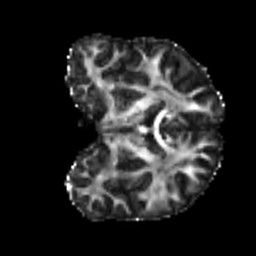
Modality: FA
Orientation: coronal
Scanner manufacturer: siemens
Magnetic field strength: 3 T
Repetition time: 4 s
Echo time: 0.0594 s